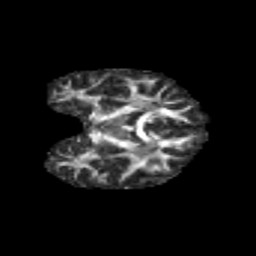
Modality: FA
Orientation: coronal
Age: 14
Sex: female
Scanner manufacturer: siemens
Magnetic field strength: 3 T
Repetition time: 3.8 s
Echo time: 0.07 s